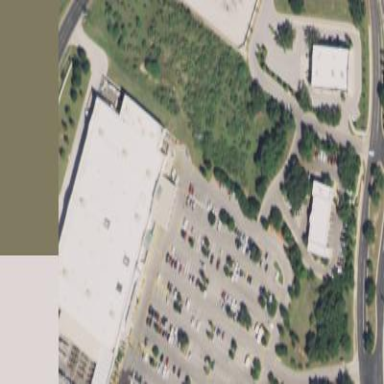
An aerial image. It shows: Retail building.